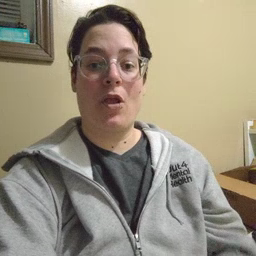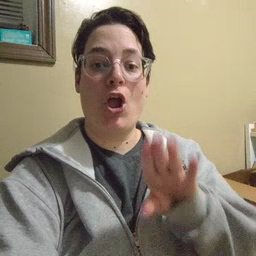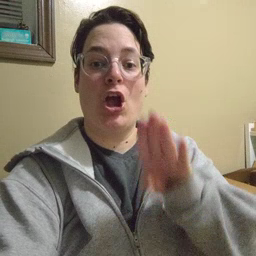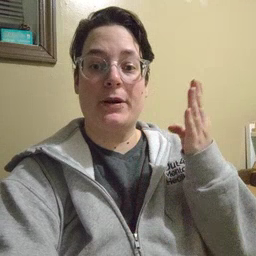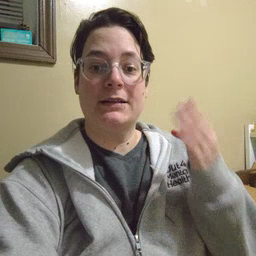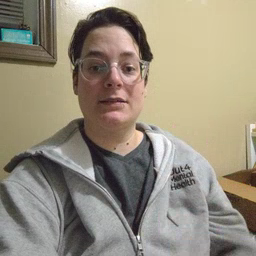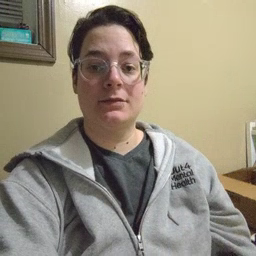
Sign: open